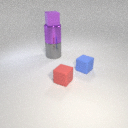
large gray metal cylinder below large purple metal cylinder